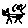
Label: cat